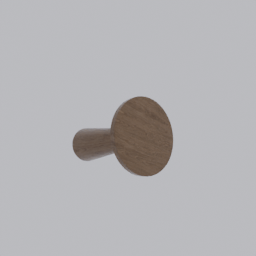
Label: furniture